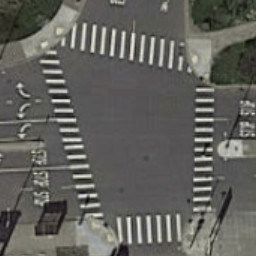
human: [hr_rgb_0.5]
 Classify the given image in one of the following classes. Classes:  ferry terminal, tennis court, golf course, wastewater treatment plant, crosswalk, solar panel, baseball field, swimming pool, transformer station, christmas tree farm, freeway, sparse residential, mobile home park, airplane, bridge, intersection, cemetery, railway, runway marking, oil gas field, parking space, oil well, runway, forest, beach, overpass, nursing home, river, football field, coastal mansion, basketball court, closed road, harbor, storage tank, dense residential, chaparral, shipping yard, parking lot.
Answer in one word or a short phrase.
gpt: crosswalk